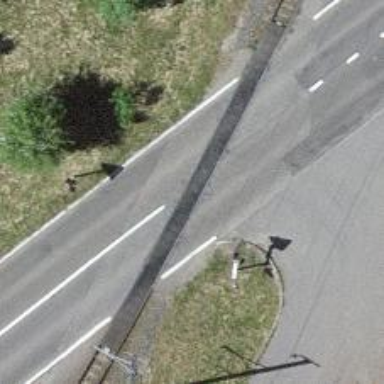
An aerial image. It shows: Level crossing on the railway with lights.